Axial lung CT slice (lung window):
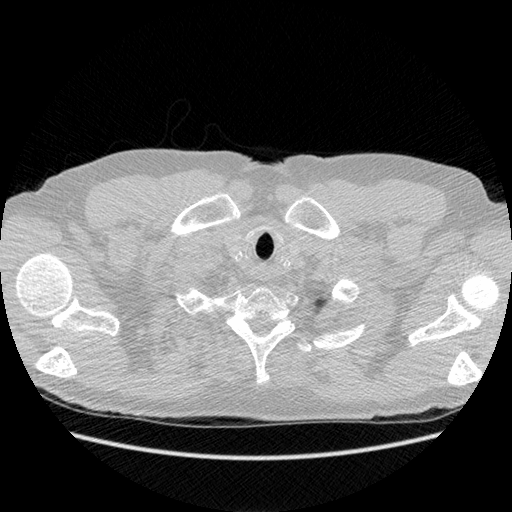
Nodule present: no